Brain MRI, t2w sequence, axial 2D slice.
Patient: age 38, sex F, weight 78 kg, height 1.78 m
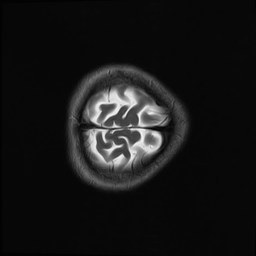